Question: I am working on a iphone barchart application. I am not getting the ticker label value in accordance as shown in below image:

'''
barChart = [[CPTXYGraph alloc] initWithFrame:CGRectZero];
CPTTheme *theme = [CPTTheme themeNamed:kCPTStocksTheme];
[barChart applyTheme:theme];
CPTGraphHostingView *hostingView =(CPTGraphHostingView *)self.view;
//[self.scrollview addSubview:hostingView];
hostingView.hostedGraph = barChart;
// Border
barChart.plotAreaFrame.borderLineStyle = nil;
barChart.plotAreaFrame.cornerRadius = 10.0f;
// Paddings
barChart.paddingLeft = 0.0f;
barChart.paddingRight = 0.0f;
barChart.paddingTop = 0.0f;
barChart.paddingBottom = 0.0f;
barChart.plotAreaFrame.paddingLeft = 70.0;
barChart.plotAreaFrame.paddingTop = 20.0;
barChart.plotAreaFrame.paddingRight = 20.0;
barChart.plotAreaFrame.paddingBottom = 80.0;
// Graph title
barChart.title = @"Statistics";
CPTMutableTextStyle *textStyle = [CPTTextStyle textStyle];
textStyle.color = [CPTColor greenColor];
textStyle.fontSize = 20.0f;
textStyle.textAlignment = CPTTextAlignmentCenter;
barChart.titleTextStyle = textStyle;
barChart.titleDisplacement = CGPointMake(0.0f, -20.0f);
barChart.titlePlotAreaFrameAnchor = CPTRectAnchorTop;
// Add plot space for horizontal bar charts
CPTXYPlotSpace *plotSpace = (CPTXYPlotSpace *)barChart.defaultPlotSpace;
plotSpace.yRange = [CPTPlotRange plotRangeWithLocation:CPTDecimalFromFloat(0.0f) length:CPTDecimalFromFloat(15.0f)];
plotSpace.xRange = [CPTPlotRange plotRangeWithLocation:CPTDecimalFromFloat(0.0f) length:CPTDecimalFromFloat(20.0f)];
plotSpace.globalXRange=[CPTPlotRange plotRangeWithLocation:CPTDecimalFromFloat(0.0f) length:CPTDecimalFromFloat(20.0f)];
plotSpace.globalYRange=[CPTPlotRange plotRangeWithLocation:CPTDecimalFromFloat(0.0f) length:CPTDecimalFromFloat(20.0f)];
plotSpace.allowsUserInteraction=TRUE;
CPTXYAxisSet *axisSet = (CPTXYAxisSet *)barChart.axisSet;
CPTXYAxis *x = axisSet.xAxis;
x.axisLineStyle = nil;
x.majorTickLineStyle = nil;
[x setMinorTickLineStyle:CPTLinearBlendingMode];
x.majorIntervalLength = CPTDecimalFromString(@"10");
x.orthogonalCoordinateDecimal = CPTDecimalFromString(@"0");
x.title = @"Quiz Date";
x.majorTickLength=10.0f;
x.titleLocation = CPTDecimalFromFloat(7.5f);
x.titleOffset = 60.0f;
x.labelOffset=5.0f;
// Define some custom labels for the data elements
x.labelRotation = M_PI/2;
x.labelingPolicy = CPTAxisLabelingPolicyNone;
//NSDecimalNumber add=0;
CPTPlotRange *globalxrange=[CPTPlotRange plotRangeWithLocation:CPTDecimalFromDouble(0.0f) length:CPTDecimalFromDouble(1000.0f)];
plotSpace.globalXRange=globalxrange;
NSMutableArray *customTickLocations = [[NSMutableArray alloc]init];
NSDecimalNumber *num = nil;
for (int i=0;i<[arr count];i++) {
num = (NSDecimalNumber *)[NSDecimalNumber numberWithUnsignedInteger:i*5];
[customTickLocations addObject:num];
}
NSArray *xAxisLabels =[[NSMutableArray alloc]initWithArray:labelValue]; //[NSArray arrayWithObjects:@"Label A", @"Label B", @"Label C", @"Label D", @"Label E", nil];
NSUInteger labelLocation = 0;
NSMutableArray *customLabels = [NSMutableArray arrayWithCapacity:[xAxisLabels count]];
for (NSNumber *tickLocation in customTickLocations) {
CPTAxisLabel *newLabel = [[CPTAxisLabel alloc] initWithText: [xAxisLabels objectAtIndex:labelLocation++] textStyle:x.labelTextStyle];
newLabel.tickLocation = [tickLocation decimalValue];
newLabel.offset =x.labelOffset+ x.majorTickLength ;
newLabel.rotation =M_PI/2;
NSLog(@"-=-=-=--=-=-=- %d",x.labelOffset+ x.majorTickLength );
[customLabels addObject:newLabel];
[newLabel release];
}
x.axisLabels = [NSSet setWithArray:customLabels];
CPTXYAxis *y = axisSet.yAxis;
y.labelingPolicy=CPTAxisLabelingPolicyAutomatic;
y.axisLineStyle = nil;
y.majorTickLineStyle = nil;
y.minorTickLineStyle = nil;
y.majorIntervalLength = CPTDecimalFromString(@"1");
y.orthogonalCoordinateDecimal = CPTDecimalFromString(@"0");
y.title = @"No. of Questions";
y.titleOffset = 50.0f;
y.titleLocation = CPTDecimalFromFloat(150.0f);
// First bar plot
CPTBarPlot *barPlot = [CPTBarPlot tubularBarPlotWithColor:[CPTColor blueColor] horizontalBars:NO];
barPlot.baseValue = CPTDecimalFromString(@"0");
barPlot.dataSource = self;
barPlot.barWidth=CPTDecimalFromFloat(1.0f);
barPlot.plotRange = [CPTPlotRange plotRangeWithLocation:CPTDecimalFromDouble(0.0) length:CPTDecimalFromDouble(x.labelOffset + x.majorTickLength)];
barPlot.barOffset =CPTDecimalFromFloat(1.0f);
barPlot.barCornerRadius = 2.0f;
barPlot.identifier = @"Bar Plot 1";
[barChart addPlot:barPlot toPlotSpace:plotSpace];
'// barPlot.barOffset = CPTDecimalFromFloat(0.25f);
barPlot.barCornerRadius = 2.0f;
barPlot.identifier = @"Bar Plot 2";
[barChart addPlot:barPlot toPlotSpace:plotSpace];'
// third bar plot
barPlot = [CPTBarPlot tubularBarPlotWithColor:[CPTColor redColor] horizontalBars:NO];
barPlot.dataSource = self;
barPlot.barWidth=CPTDecimalFromFloat(1.0f);
barPlot.baseValue = CPTDecimalFromString(@"0");
barPlot.plotRange = [CPTPlotRange plotRangeWithLocation:CPTDecimalFromDouble(0.0)length:CPTDecimalFromDouble(x.labelOffset + x.majorTickLength)];
barPlot.barOffset =CPTDecimalFromFloat(3.0f);
barPlot.barCornerRadius = 2.0f;
barPlot.identifier = @"Bar Plot 3";
[barChart addPlot:barPlot toPlotSpace:plotSpace];
// arrayWithObjects:[NSDecimalNumber numberWithInt:5], [NSDecimalNumber numberWithInt:10], [NSDecimalNumber numberWithInt:15], nil];}
-(NSUInteger)numberOfRecordsForPlot:(CPTPlot *)plot {
return [arr count];'}'
-(NSNumber *)numberForPlot:(CPTPlot *)plot field:(NSUInteger)fieldEnum recordIndex:(NSUInteger)index '{'
NSDecimalNumber *num = nil;
if ( [plot isKindOfClass:[CPTBarPlot class]] ) {
switch ( fieldEnum ) {
case CPTBarPlotFieldBarLocation:
num = (NSDecimalNumber *)[NSDecimalNumber numberWithUnsignedInteger:index];
break;
case CPTBarPlotFieldBarTip:
if ( [plot.identifier isEqual:@"Bar Plot 1"] )
num=[NSDecimalNumber decimalNumberWithString:[totalValues objectAtIndex:index]];
if ( [plot.identifier isEqual:@"Bar Plot 2"] )
num=[NSDecimalNumber decimalNumberWithString:[correctValues objectAtIndex:index]];
if ( [plot.identifier isEqual:@"Bar Plot 3"] )
num=[NSDecimalNumber decimalNumberWithString:[wrongArray objectAtIndex:index]];
break;
case CPTScatterPlotFieldX:
if ( [plot.identifier isEqual:@"Bar Plot 1"] )
num=[NSDecimalNumber decimalNumberWithString:[totalValues objectAtIndex:index]];
return num;
if ( [plot.identifier isEqual:@"Bar Plot 2"] )
num=[NSDecimalNumber decimalNumberWithString:[correctValues objectAtIndex:index]];
return num;
if ( [plot.identifier isEqual:@"Bar Plot 3"] )
num=[NSDecimalNumber decimalNumberWithString:[wrongArray objectAtIndex:index]];
return num;
break;
}
}
return num;'}'
-(CPTFill *) barFillForBarPlot:(CPTBarPlot *)barPlot recordIndex:(NSNumber *)index;
{
return nil;
}
'''
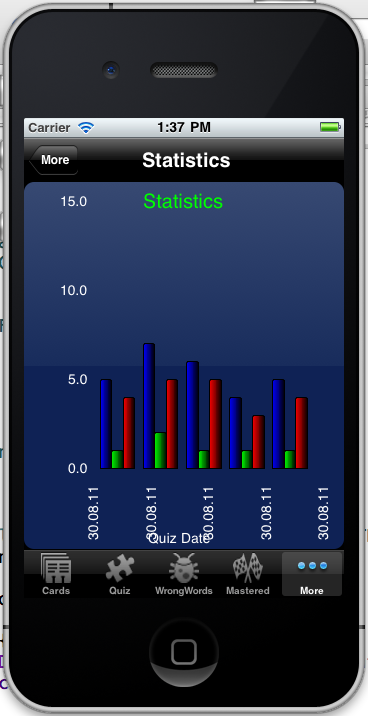
Answer: Set the 'barOffset' to zero for the plot that you want lined up with the labels. Set the others relative to that one. For example:
'''
barPlot1.barOffset = CPTDecimalFromDouble(-1.0);
barPlot2.barOffset = CPTDecimalFromDouble( 0.0);
barPlot3.barOffset = CPTDecimalFromDouble( 1.0);
'''
You will also need to adjust the 'xRange' of the plot space to keep the first couple of bars visible.